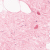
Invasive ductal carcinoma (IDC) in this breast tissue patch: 0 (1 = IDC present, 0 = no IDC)